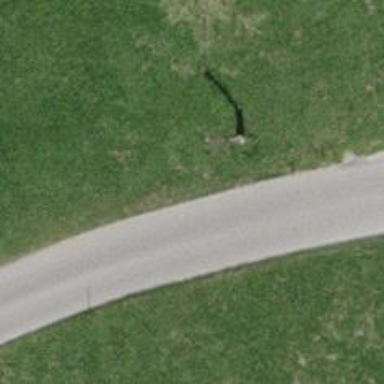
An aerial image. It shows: Unclassified road with asphalt surface.